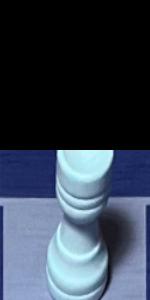
Label: Rook_White